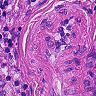
Metastatic tissue present: no